Question: So I am completed some assignments in this book I recently purchased and basically I have a set amounts of code and I have to re-arange them in-order to give me the following output:
a-b c-d
Here is the code:  You can't change any of the code only re-arrange it. If you think it's impossible then show me how you would do it different using the same principles.
Here is also the same code:
'''
public class carl {
public static void main(String args[]){
int x = 3;
if (x > 2) {
System.out.print("a");
}
while (x > 0){
x = x - 1;
System.out.print("-");
}
if (x == 2){
System.out.print("b c");
}
if (x == 1){
System.out.print("d");
x = x - 1;
}
}
}
'''
Let me know what you think I did incorrectly.
I keep getting a--- doing it this way.
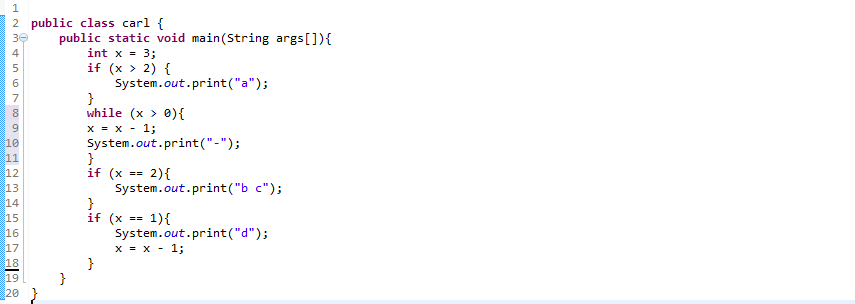
Answer: Based on your surprise, I think you want
'''
int x = 3;
if (x > 2) {
System.out.print("a");
}
while (x > 0) {
x = x - 1;
System.out.print("-");
// } // <-- move this
if (x == 2) {
System.out.print("b c");
}
if (x == 1) {
System.out.print("d");
x = x - 1;
}
} // <-- to here.
'''
And it will print
'''
a-b c-d
'''